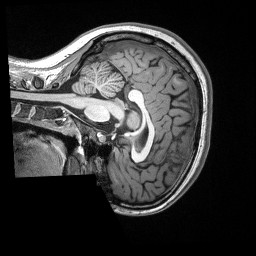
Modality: T1w
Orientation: sagittal
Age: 16
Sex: female